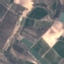
Land use / land cover: PermanentCrop